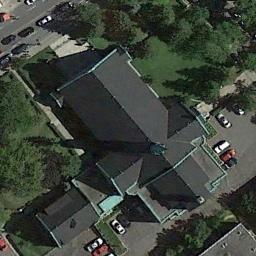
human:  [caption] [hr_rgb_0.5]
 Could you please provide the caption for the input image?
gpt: The church with a cross-shaped roof and some cars and trees are next to it .

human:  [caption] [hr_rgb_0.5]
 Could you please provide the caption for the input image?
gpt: A church with a gray roof  The main house of the church has a cross-shaped roof  There are many trees and parked vehicles around the church .

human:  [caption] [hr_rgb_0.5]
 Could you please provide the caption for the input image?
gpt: It was a church with an octagon of cyan roofs .

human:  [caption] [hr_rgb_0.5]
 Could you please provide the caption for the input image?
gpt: There is a church next to some trees and grass with a road passed by .

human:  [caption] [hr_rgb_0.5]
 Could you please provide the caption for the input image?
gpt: Many cars are near the church .